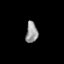
Tissue: prostate
Cell type: NK cells
Senescence score: 0.839
Nuclear area (px): 241
Mean DAPI intensity: 153.349